Question: I have a picture sharing app which shares pictures among your app friends.
My requirement is to show my app in sharing via pop-up, when iOS user choose any photo from photo gallery.
I found solutions for sharing PDF files via custom app, but no luck for iOS "photos".
I have also go through this link
<URL>
and did changes in my app, but it seems not to be working.

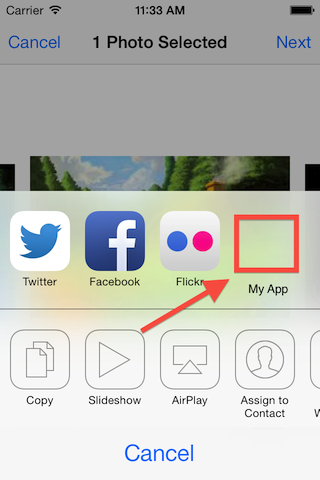
Answer: This can't be done, unfortunately. The screenshot you've shared is showing a UIActivityViewController presented by the Photos app, and there is currently no way to get your app into it. Hopefully that's something that will be allowed in a future iOS release.